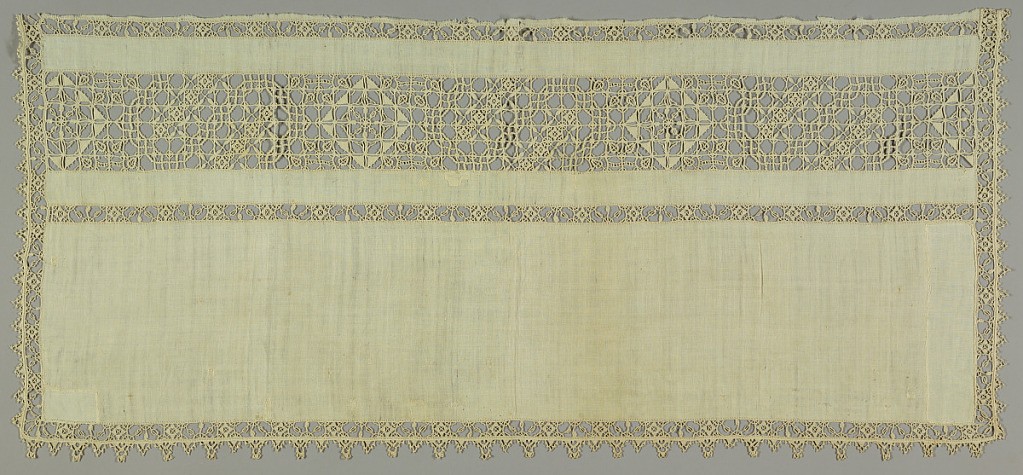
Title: Tablecover
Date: late 16th century
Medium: linen Technique: grid of withdrawn element work with needle lace, reticella style
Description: Tablecloth edged by lace triangles. Cloth is divided into bands of insertion and solid cloth. Insertions are small-scale squares of reticella.